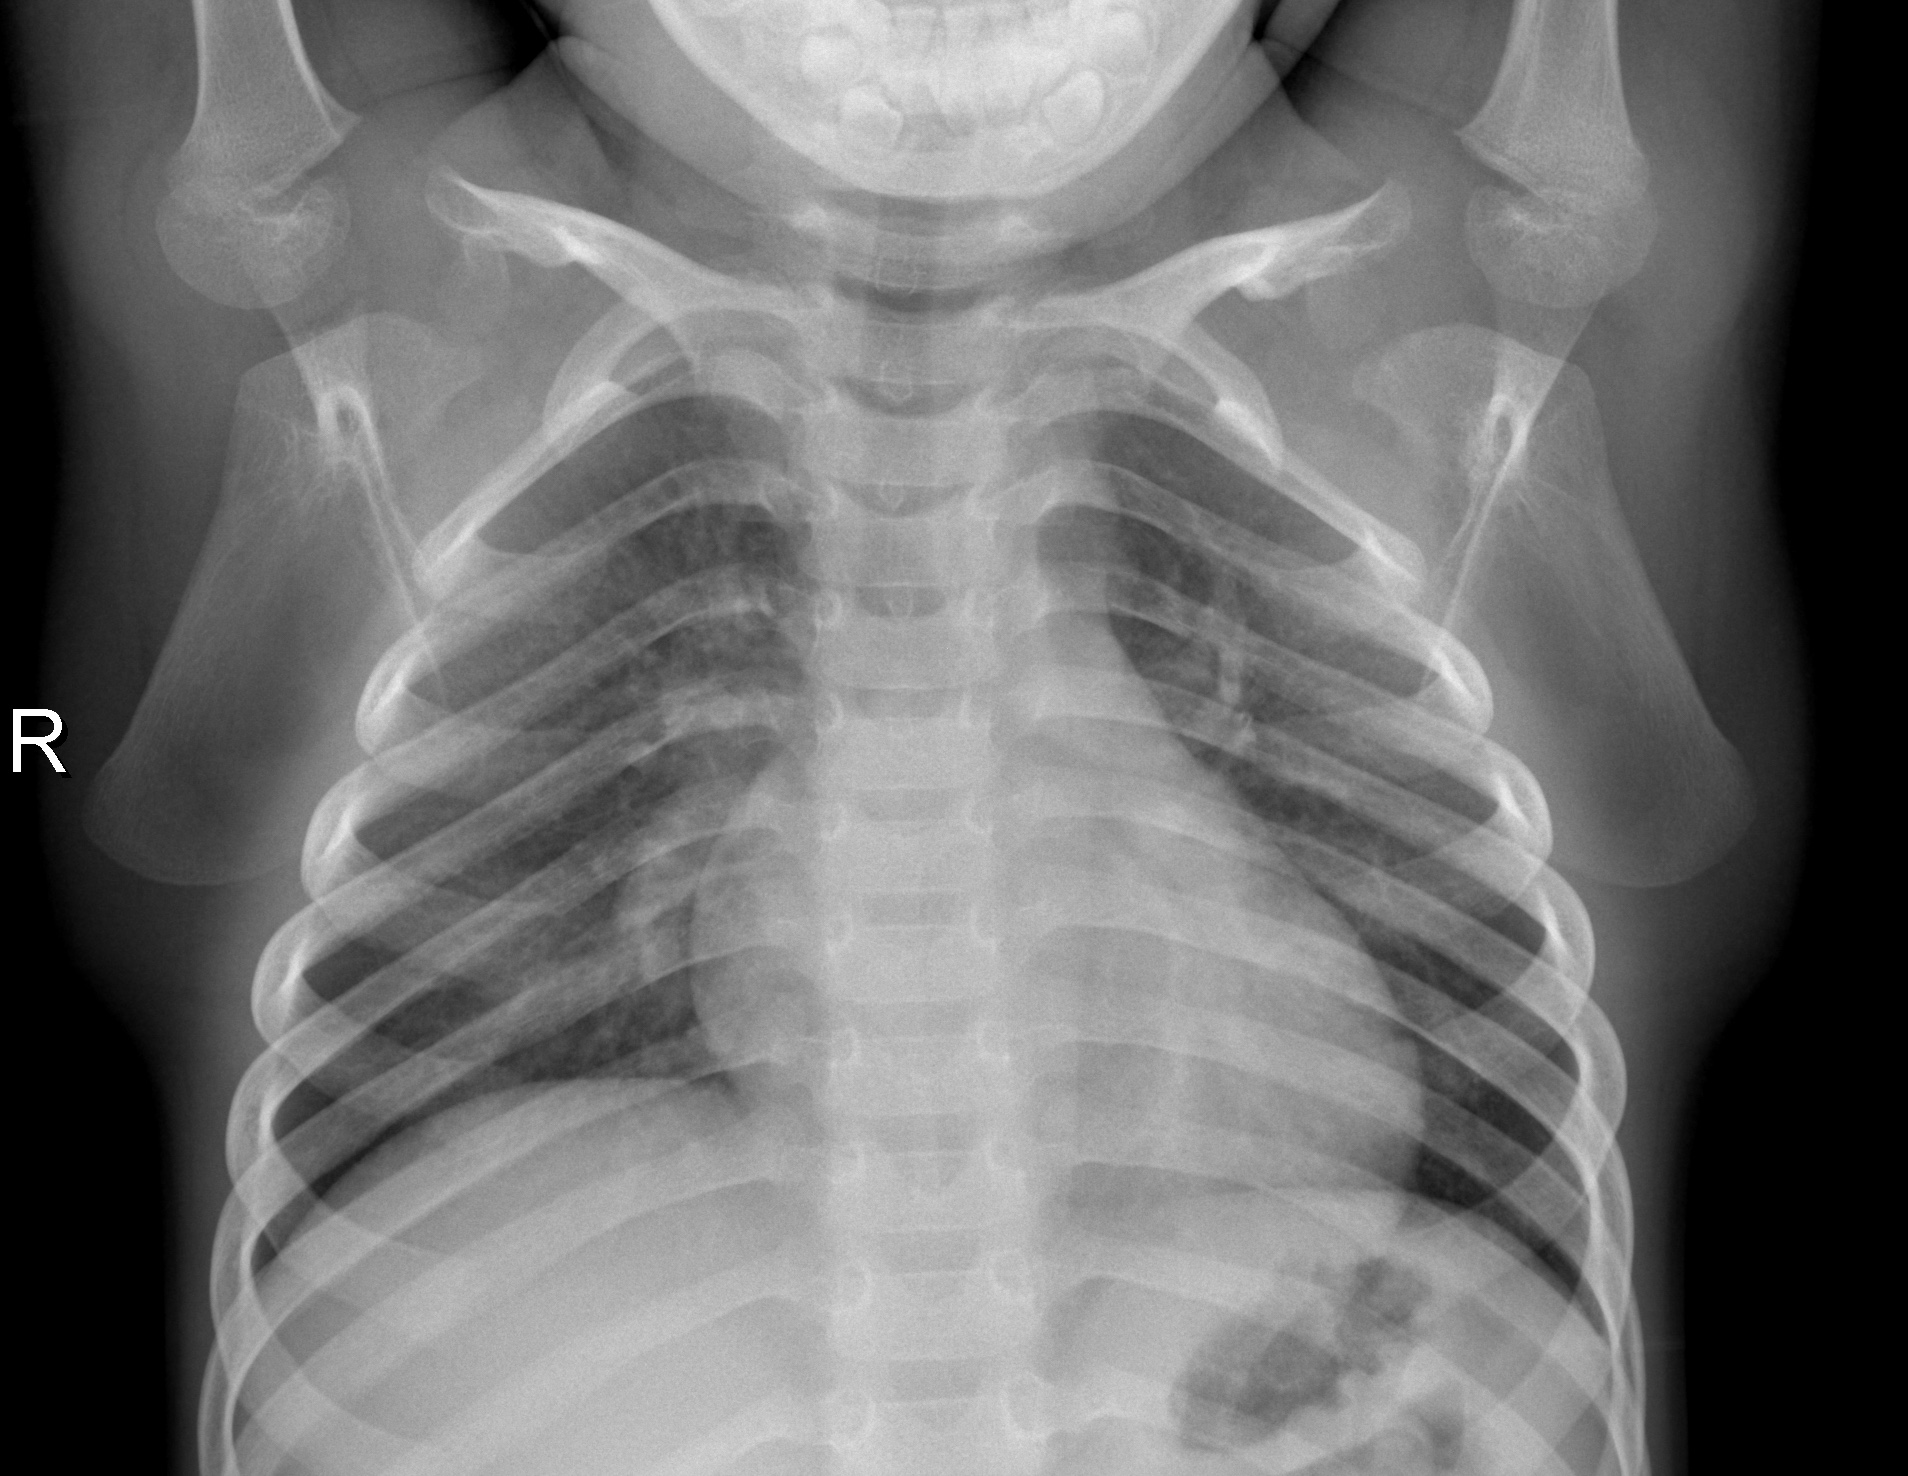
Diagnosis: NORMAL